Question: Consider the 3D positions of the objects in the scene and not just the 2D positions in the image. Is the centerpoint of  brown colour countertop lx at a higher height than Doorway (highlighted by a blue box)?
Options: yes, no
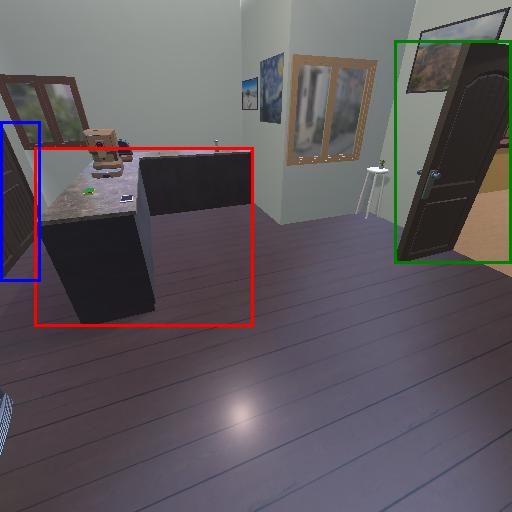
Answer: yes